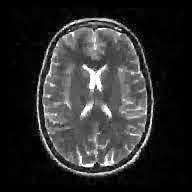
Label: notumor